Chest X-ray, AP view. Patient: 50 years old, sex M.
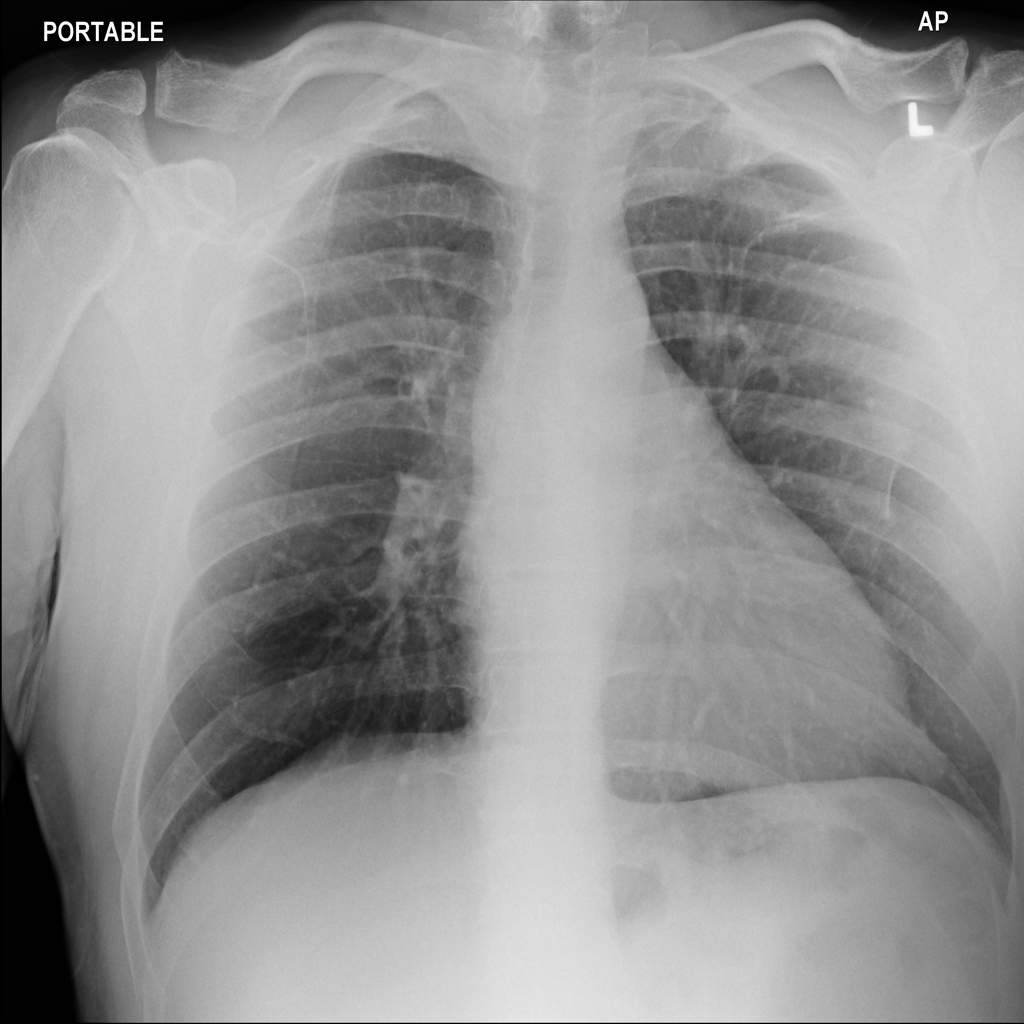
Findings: No Finding